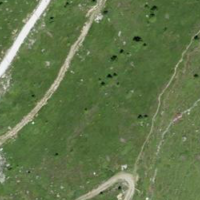
EUNIS habitat code: 23
Species observed at this site:
Colias palaeno